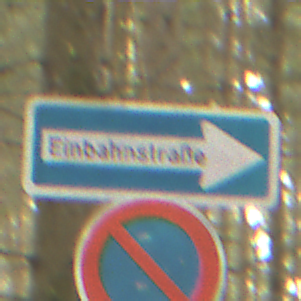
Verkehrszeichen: EinbahnstrasseRechtsweisend
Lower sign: EingeschraenktesHalteverbot
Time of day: MorningAfternoon
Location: Outdoor (Nature)
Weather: Overcast
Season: Winter
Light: Natural